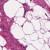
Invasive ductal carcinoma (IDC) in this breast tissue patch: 0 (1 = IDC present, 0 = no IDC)